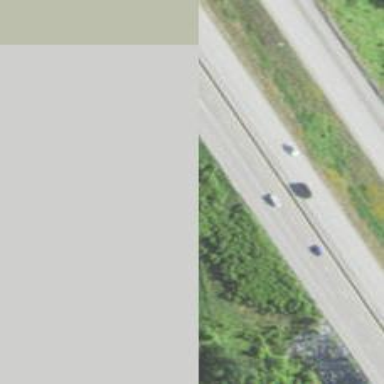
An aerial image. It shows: Motorway link.